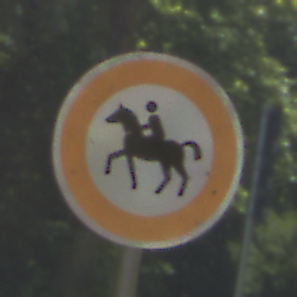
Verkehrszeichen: VerbotReiter
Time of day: Midday
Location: Outdoor (RoadRail)
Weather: Clear
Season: NotSpecified
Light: Natural